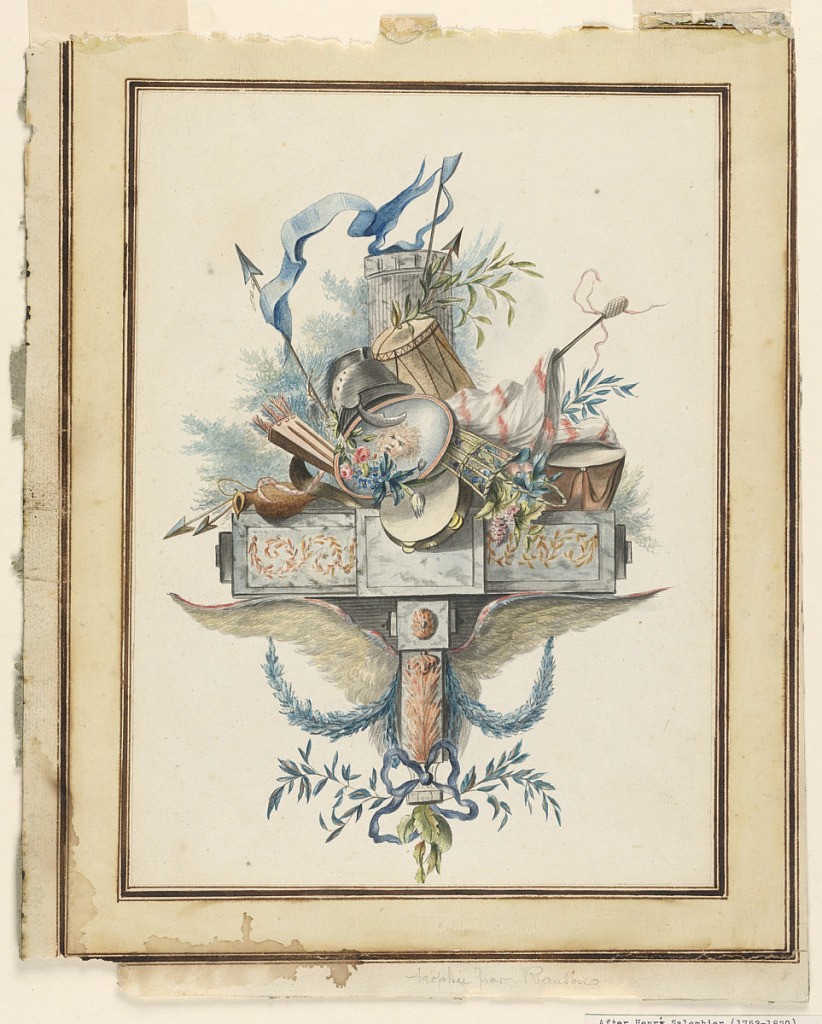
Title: Trophy with Attributes of War and Peace
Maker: Henri Sallembier, French, ca. 1753 - 1820
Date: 1790-1800
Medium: Pen and ink with gouache
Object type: Drawing
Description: A bracket with wings suspend garlands and an olive branch. The shelf holds a trophy composed of spears, arrows, helmet, cannon ram-rod, drums, a tambourine, a basket of flowers and a shield with Medusa's head.